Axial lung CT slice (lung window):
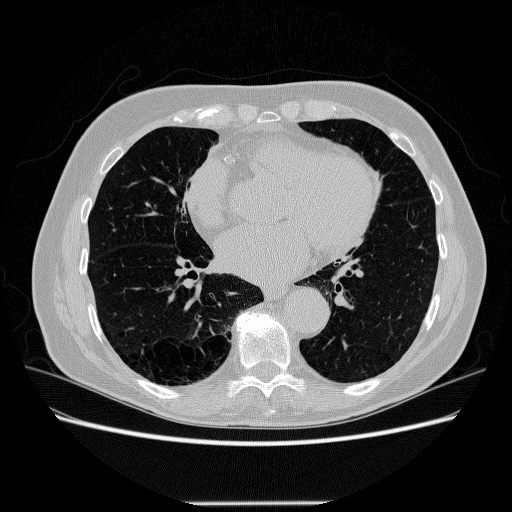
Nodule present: no